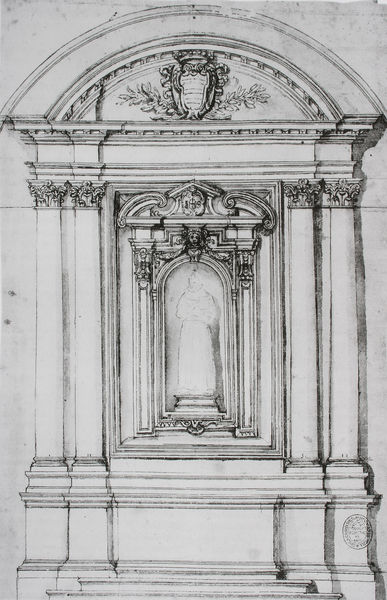
Titel: Entwurf für den Altar des S. Ignazio im linken Querschiff von Il Gesù, Rom
Künstler: Pietro da Cortona
Standort: Madrid
Institution: Biblioteca Nacionale
Schlagwörter: gott, schatten, weiß, fenster, grau, marmor, pfeiler, schwarz, skizze, säule, säulen, zeichnung, dach, gebäude, hochformat, ornament, wand, architektur, mensch, rahmen, sockel, kirche, figur, blatt, gotik, krone, rund, umrandung, skulptur, statue, rahmung, ansicht, bogen, italien, perspektive, giebel, mauer, grafik, graphik, linien, pilaster, rundbogen, romantik, treppe, kartusche, detail, ornamente, verzierung, tor, segment, nische, tusche, torbogen, linie, zweig, denkmal, druck, stich, schwarzweiß, entwurf, altar, architrav, kapitelle, kapitell, fries, portal, wappen, sims, gesims, pfarrer, grab, giebelfeld, hochkant, heiliger, plan, konsolen, konsole, volute, heilige, niesche, basis, absatz, heilig, korinthisch, schaft, grabmal, relieff, kapitel, archivolte, gebälk, ädikula, säulenordnung, ordnung, ädicula, teilansicht, trppe, kassetierung, rocaille, piedestal, rundgiebel, konsolfries, verziehrungen, sprenggiebel, roccaille, rocaile, figurennische, spreng, gesprengter bogen, heiigenschein, heilkiger, absatz blatt, blatt marmor